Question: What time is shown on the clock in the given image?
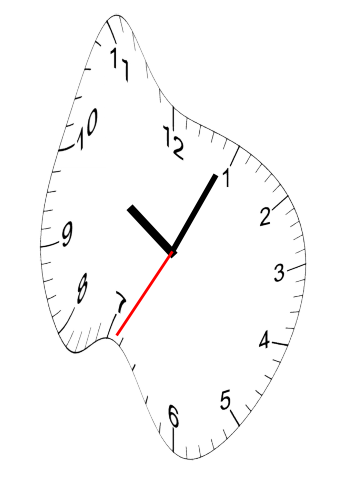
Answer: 10:04:35